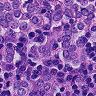
Metastatic tissue present: yes